Question: I currently have a table:
'''
<table id="blockcontainer">
<tr>
<td class="topleftgrey"></td>
<td class="topcentergrey">
<span class="sharemedium">FAQ</span> <span class="headingmedium">Categories</span>
</td>
<td class="toprightgrey"></td>
</tr>
<tr>
<td class="middleleft"></td>
<td class="middlecenter">
some content goes here
</td>
<td class="middleright"></td>
</tr>
<tr>
<td class="bottomleft"></td>
<td class="bottomcenter"></td>
<td class="bottomright"></td>
</tr>
</table>
'''
With CSS:
'''
#blockcontainer {width:100%;}
#blockcontainer .topleft{background:url(../../Content/Images/top-left.png) no- repeat;width:8px;height:52px;}
#blockcontainer .topcenter{background:url(../../Content/Images/top-center.png) repeat-x;height:52px;color:#fff;padding-left:5px;font-size: large;text-align: left;}
#blockcontainer .topright{background:url(../../Content/Images/top-right.png) no-repeat;width:8px;height:52px;}
#blockcontainer .topleftgrey{background:url(../../Content/Images/top-leftgrey.png) no-repeat;width:8px;height:52px;text-align: left;}
#blockcontainer .topcentergrey{background:url(../../Content/Images/top-centergrey.png) repeat-x;height:52px;padding-left:5px;font-size:large;text-align: left;}
#blockcontainer .toprightgrey{background:url(../../Content/Images/top-rightgrey.png) no-repeat;width:8px;height:52px;text-align: left;}
#blockcontainer .middleleft{background:url(../../Content/Images/middle-left.png) repeat-y;width:8px;}
#blockcontainer .middlecenter{background-color:#fff;padding:5px;}
#blockcontainer .middleright{background:url(../../Content/Images/middle-right.png) repeat-y;width:8px;}
#blockcontainer .bottomleft{background:url(../../Content/Images/bottom-left.png) no-repeat;width:8px;height:8px;}
#blockcontainer .bottomcenter{background:url(../../Content/Images/bottom-center.png) repeat-x;height:8px;}
#blockcontainer .bottomright{background:url(../../Content/Images/bottom-right.png) no-repeat;width:8px;height:8px;}
'''
That looks like this:

The problem I am having is that there are multiple tables like this on one page (this table acts as my content containers), and due to the way that tables load in a browser, the page loads terribly slow.
I know converting this to a div will make the world of difference, but I am unable to convert this table structure to an equivalent div stricture.
Sorry for posting a "do it for me" question, but multiple attempts at this has already left a piece of my keyboard on my wall. :)
<URL>
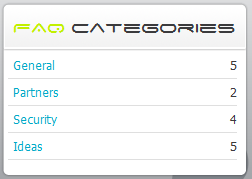
Answer: Aniket beat me to it, however I believe mine is a more accurate CSS rendition of your current image and table-based code:
<URL>
It uses CSS3 'box-shadow' (along with the browser prefixed versions for compatibility) and gradient backgrounds (which doesn't work in Opera only, but that's an easy addition).
'''
<div class="container" id="container1">
<div class="header" id="header1">
FAQ Categories
</div>
<div class="content" id="content1">
<div>content
<div class="right">5
</div>
</div>
</div>
</div>
'''
'''
.container {
-moz-border-radius:5px;
-webkit-border-radius:5px;
border-radius:5px;
-moz-box-shadow: 0 0 5px #888;
-webkit-box-shadow: 0 0 5px#888;
box-shadow: 0 0 5px #888;
background: #fff;
width:100%;
}
.header {
padding:5px;
background:#eeeeee;
filter: progid:DXImageTransform.Microsoft.gradient(startColorstr='#ffffff', endColorstr='#eeeeee');
background: -webkit-gradient(linear, left top, left bottom, from(#fff), to(#eee));
background: -moz-linear-gradient(top, #fff, #eee);
height:40px;
-moz-border-radius-topright:5px;
-webkit-border-top-right-radius:5px;
border-top-right-radius:5px;
-moz-border-radius-topleft:5px;
-webkit-border-top-left-radius:5px;
border-top-left-radius:5px;
border-bottom:1px #888 solid;
-moz-box-shadow: 0 1px 3px #888;
-webkit-box-shadow: 0 1px 3px#888;
box-shadow: 0 1px 3px #888;
}
.content {
padding:0 5px 10px 5px;
margin-top:3px;
background-color:#ffffff;
-moz-border-radius-bottomright:5px;
-webkit-border-bottom-right-radius:5px;
border-bottom-right-radius:5px;
-moz-border-radius-bottomleft:5px;
-webkit-border-bottom-left-radius:5px;
border-bottom-left-radius:5px;
}
.content div {
padding:5px 5px 5px 5px;
border-bottom:1px #ccc solid;
}
.content .right {
float:right;
border:none;
}
'''